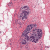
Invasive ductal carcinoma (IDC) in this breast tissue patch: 0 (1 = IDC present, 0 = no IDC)